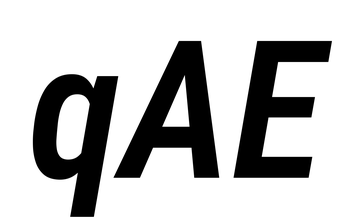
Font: Roboto-Italic_Condensed_SemiBold_Italic